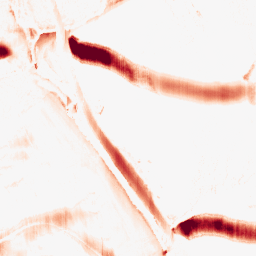
Category: morphological
Decomposition family: morphological_ellipse
Decomposition parameters: operation: opening
width: 30
height: 5
Upsampling method: bspline
Upsampling parameters: scale: 8
Upsampling scale: 8